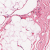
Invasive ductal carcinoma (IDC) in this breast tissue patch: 0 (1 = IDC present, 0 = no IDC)